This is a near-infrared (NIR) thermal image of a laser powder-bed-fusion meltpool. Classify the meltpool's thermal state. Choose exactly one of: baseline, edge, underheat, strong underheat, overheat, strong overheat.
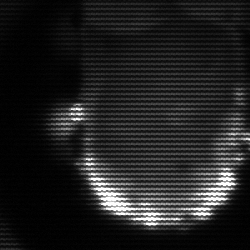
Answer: baseline